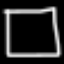
Label: square